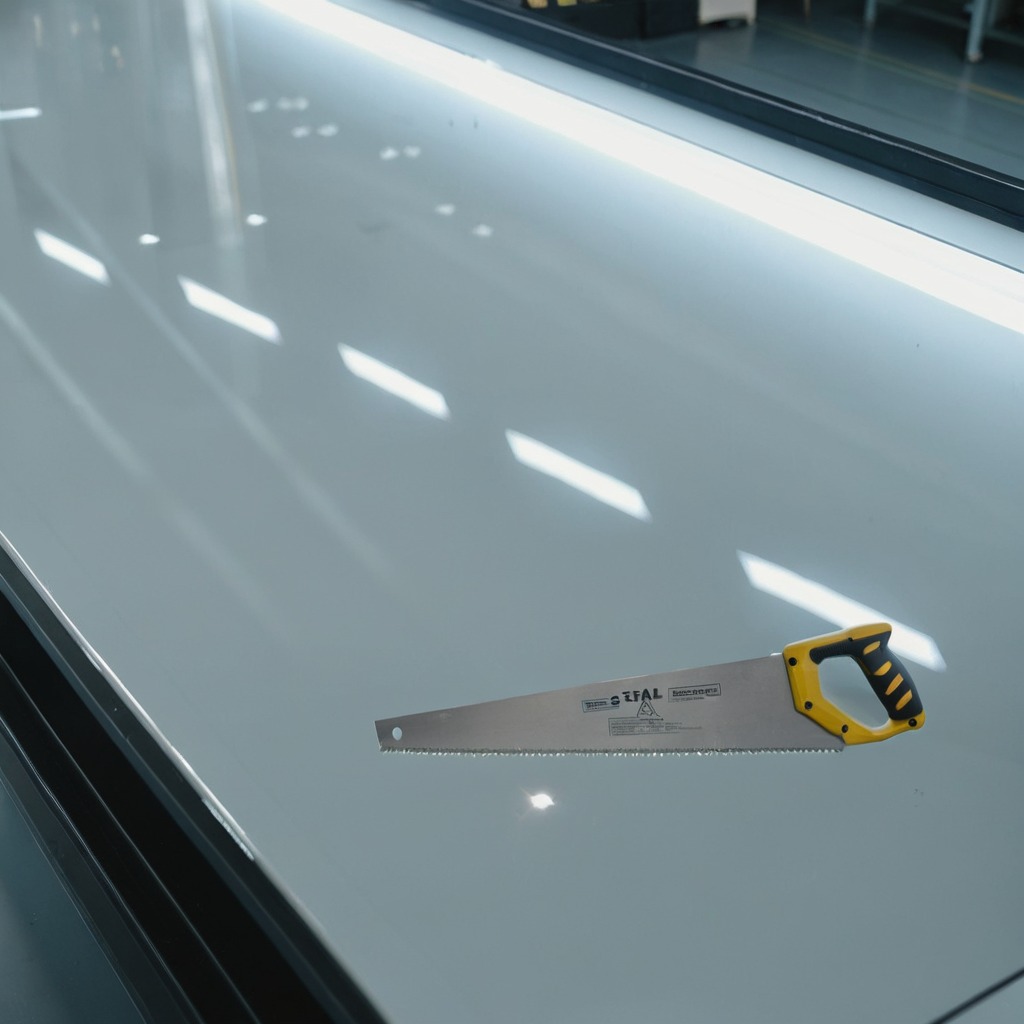
A handheld metal saw lies on the high-gloss table in the ship maintenance bay industrial lighting.